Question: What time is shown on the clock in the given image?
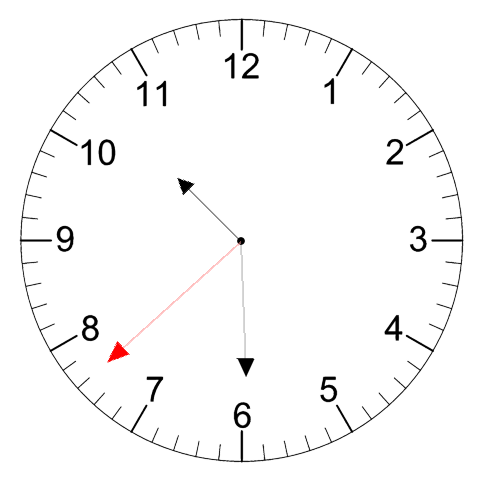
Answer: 10:29:38